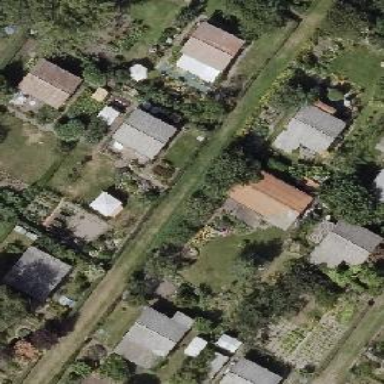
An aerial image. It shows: Fence surrounding plot in allotment area.